RGB frame:
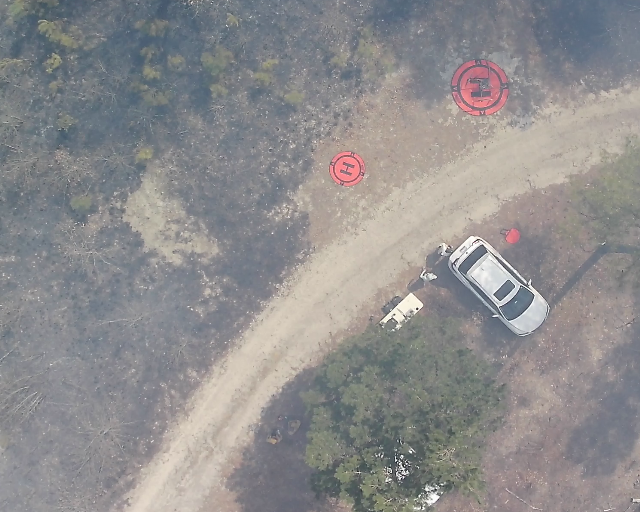
Thermal frame:
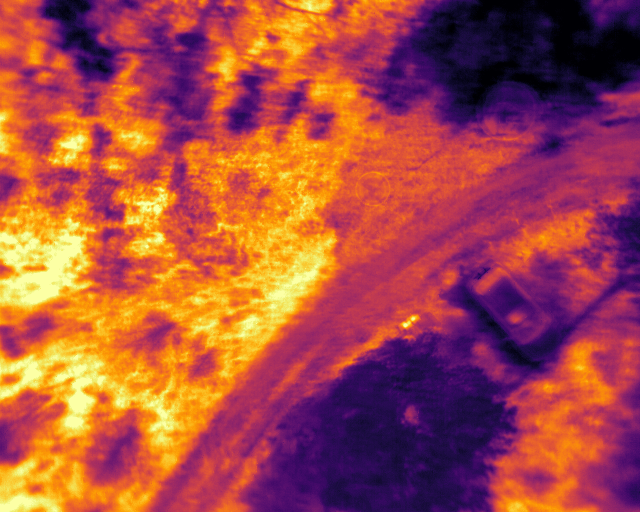
Captured: 2026-02-26 03:39:38
Pixels at or above 80 °C: 0 (fraction of frame: 0)